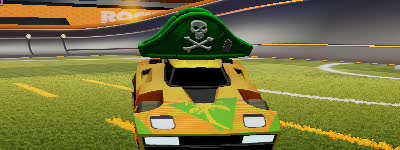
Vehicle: breakout